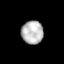
Tissue: lung
Cell type: Others
Senescence score: 0.2242
Nuclear area (px): 497
Mean DAPI intensity: 184.404